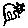
Label: cat